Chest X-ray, AP view. Patient: 5 years old, sex M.
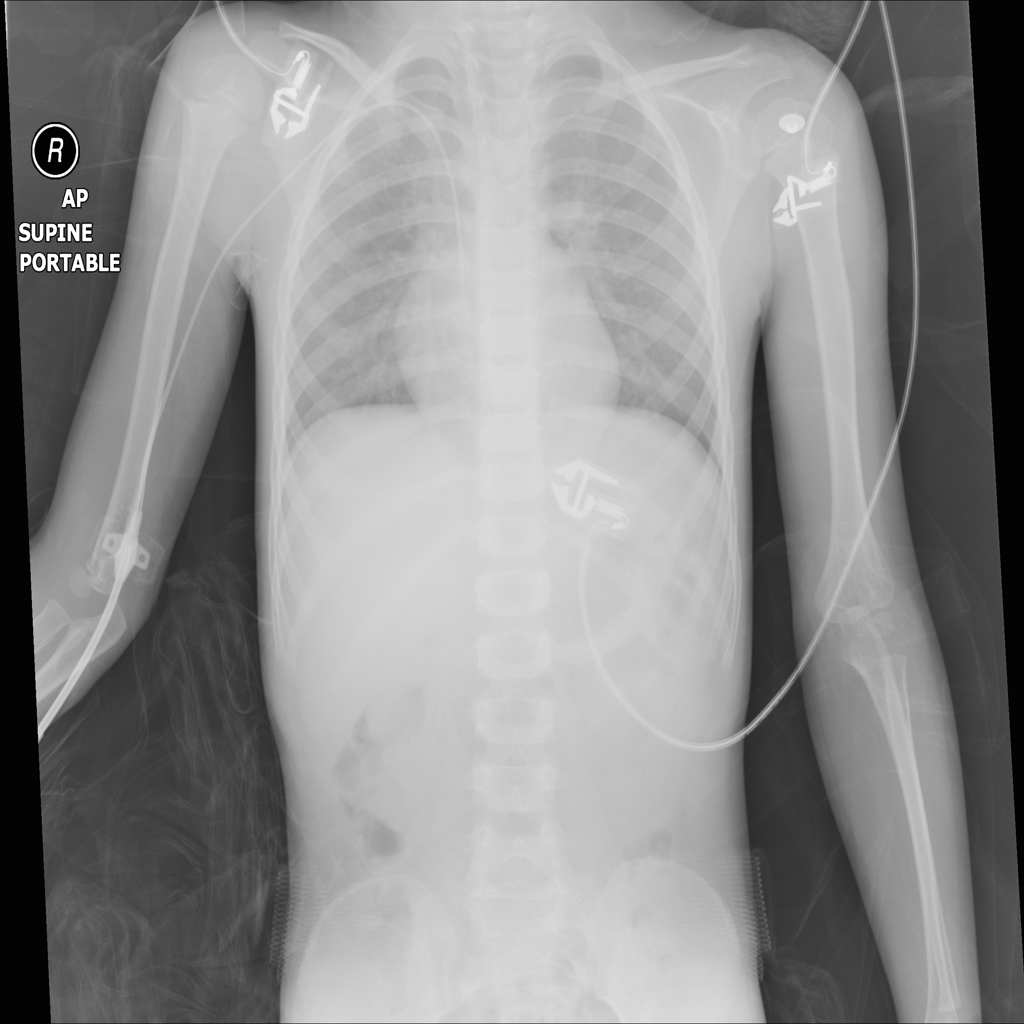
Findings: No Finding